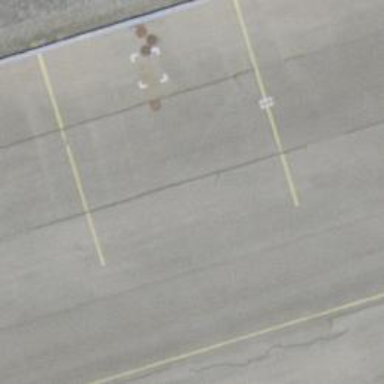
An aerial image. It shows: Airport parking position.